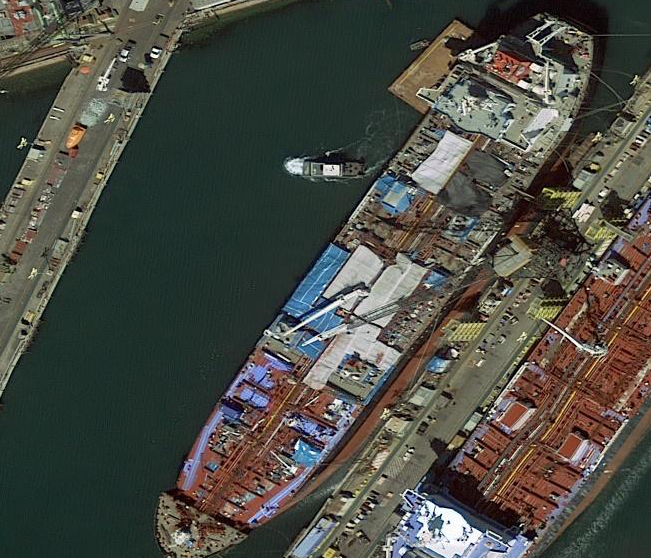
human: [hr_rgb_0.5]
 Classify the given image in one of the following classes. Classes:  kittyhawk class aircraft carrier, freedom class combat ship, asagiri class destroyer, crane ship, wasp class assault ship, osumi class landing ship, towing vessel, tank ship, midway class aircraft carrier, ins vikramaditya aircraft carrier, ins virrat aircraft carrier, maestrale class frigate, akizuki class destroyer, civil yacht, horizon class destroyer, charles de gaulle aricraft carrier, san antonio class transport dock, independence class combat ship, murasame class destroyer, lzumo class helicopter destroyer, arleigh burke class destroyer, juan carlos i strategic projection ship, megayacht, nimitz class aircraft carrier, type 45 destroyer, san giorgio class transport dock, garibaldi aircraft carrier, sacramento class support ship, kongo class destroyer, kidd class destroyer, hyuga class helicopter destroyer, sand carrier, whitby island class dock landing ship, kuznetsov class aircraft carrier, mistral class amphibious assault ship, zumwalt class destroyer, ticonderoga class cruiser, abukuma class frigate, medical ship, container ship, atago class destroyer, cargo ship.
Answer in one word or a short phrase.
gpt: Cargo ship